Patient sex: M
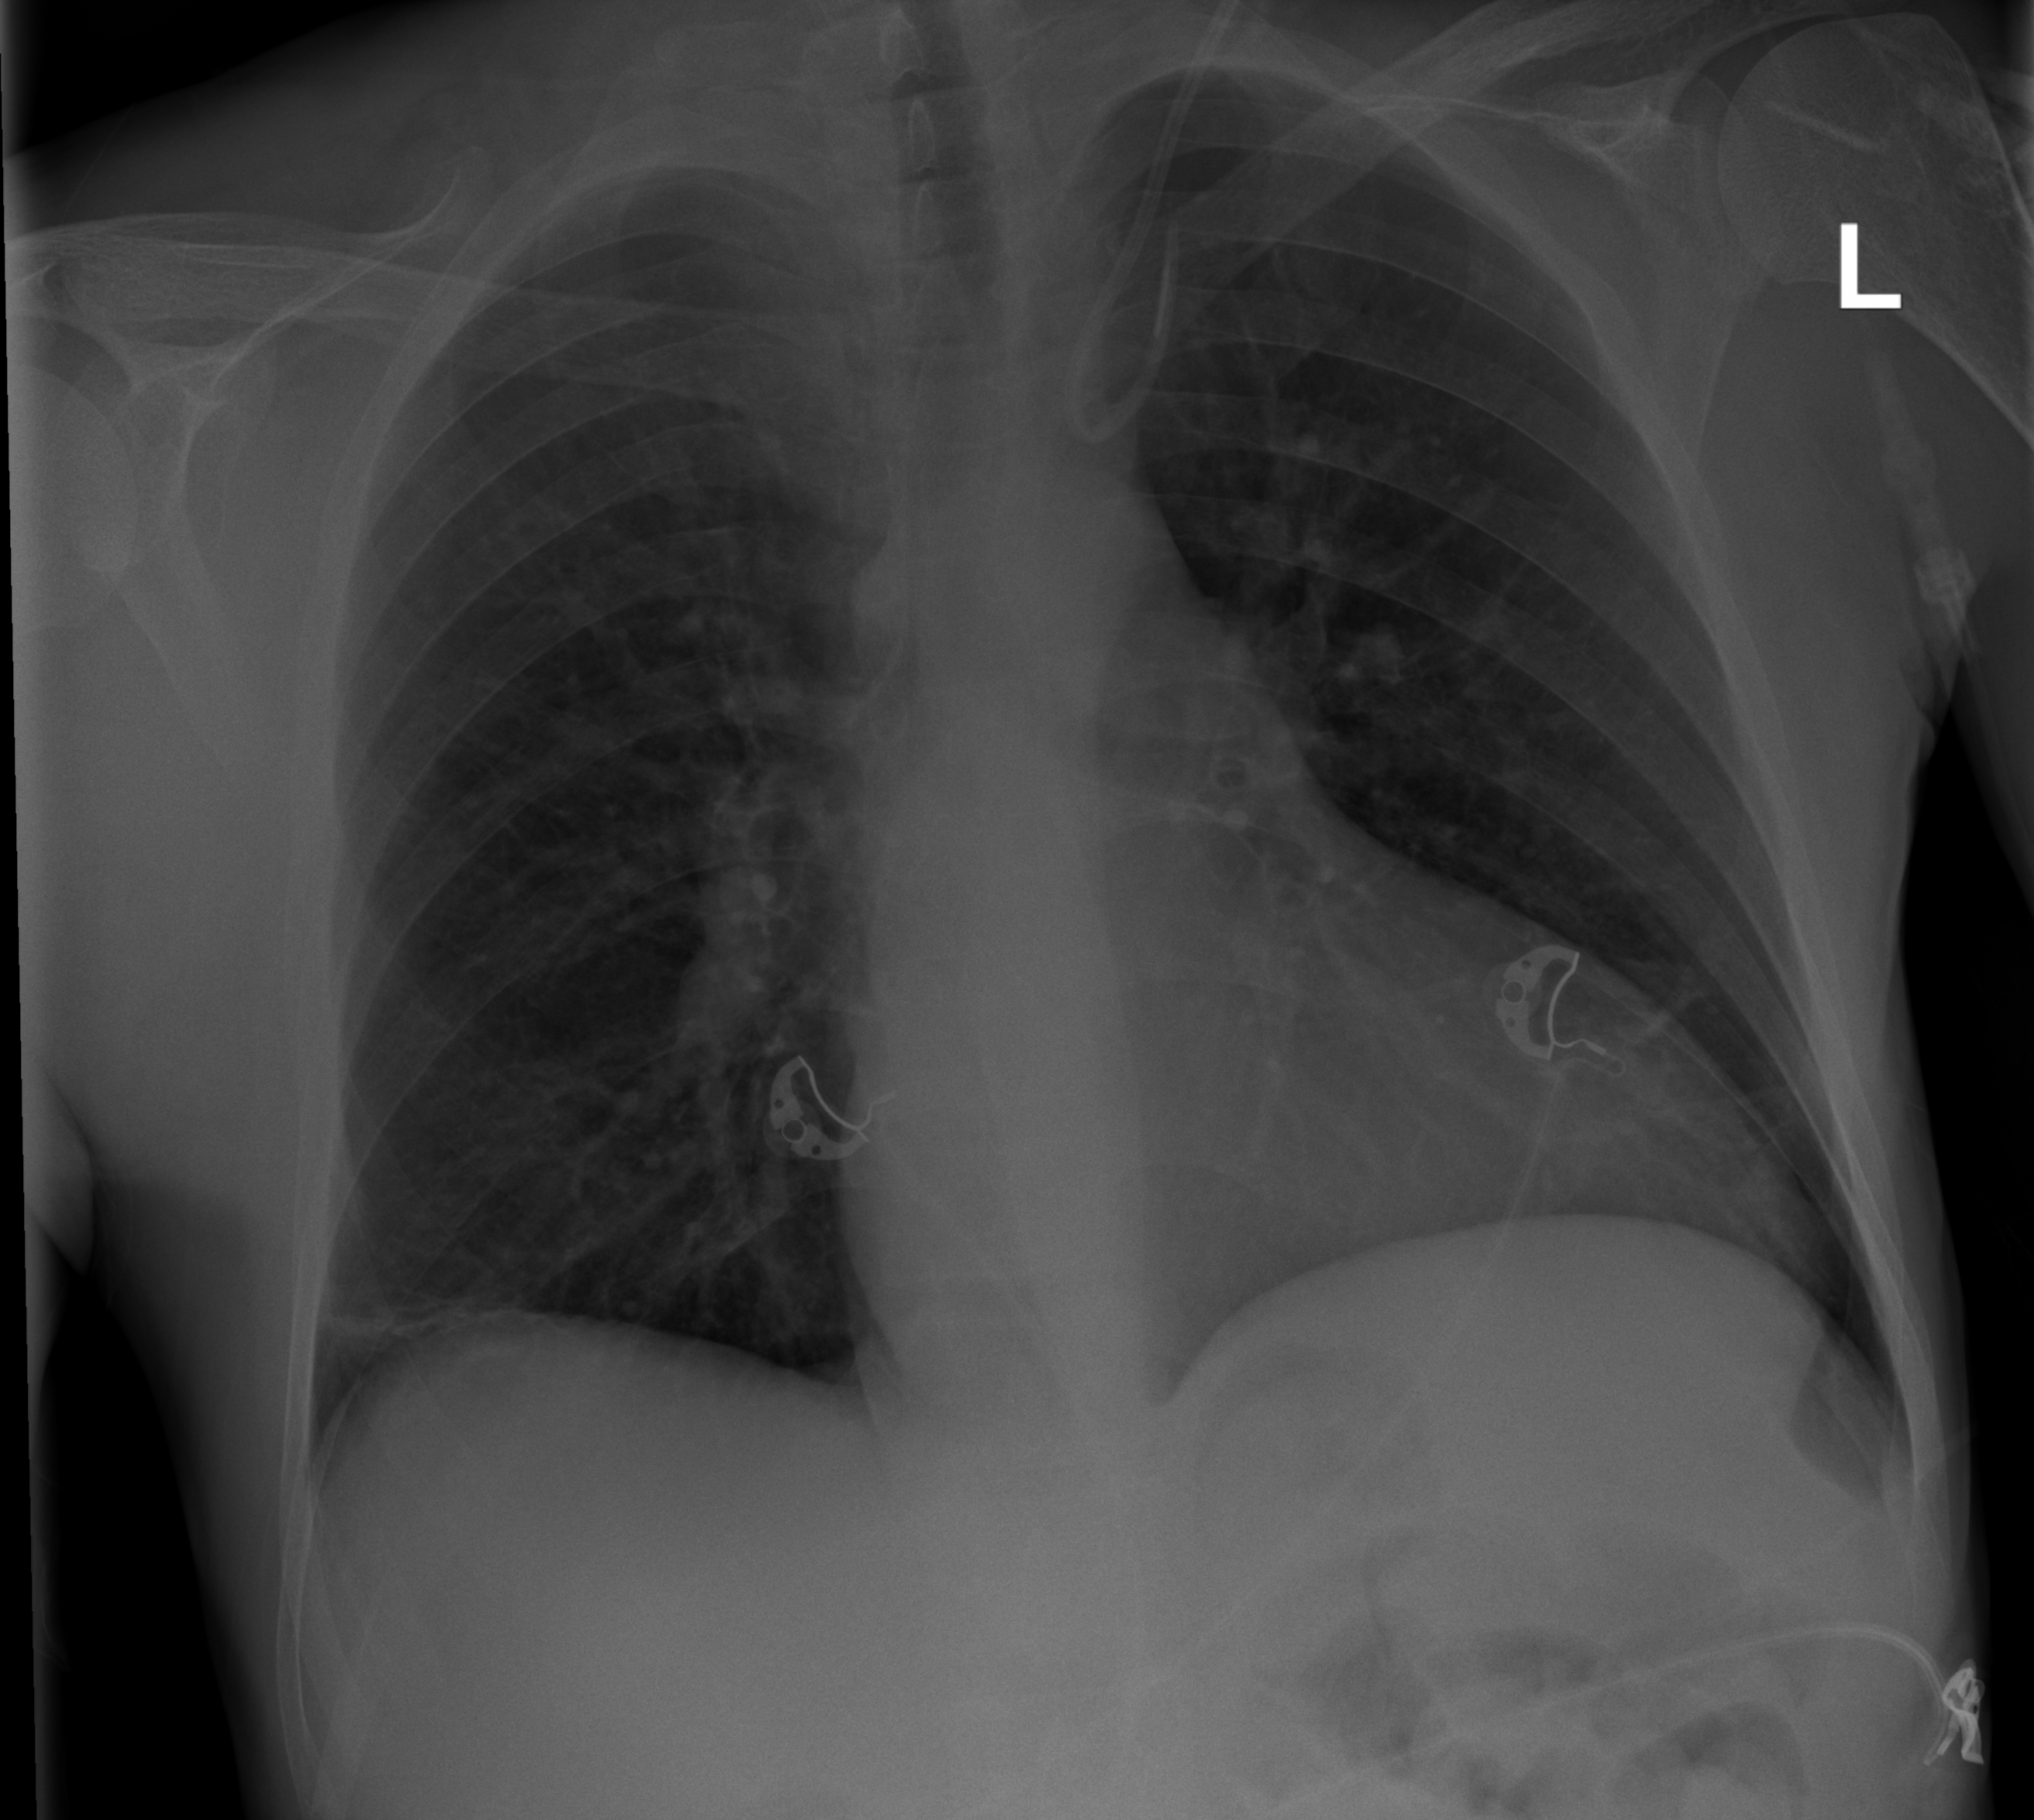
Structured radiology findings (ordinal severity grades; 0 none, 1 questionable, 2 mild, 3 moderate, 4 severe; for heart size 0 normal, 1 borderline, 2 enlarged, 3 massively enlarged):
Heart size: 2
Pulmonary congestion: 0
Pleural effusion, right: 0
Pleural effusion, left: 0
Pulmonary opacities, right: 0
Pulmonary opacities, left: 0
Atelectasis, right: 2
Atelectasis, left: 0